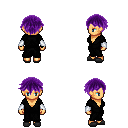
a pixel art fantasy rpg character, female body template, human, tanned skin, gray robe, metal pants, purple short bangs hairstyle, white cloth bracers, gray slippers, four views (front, back, left, right), 2x2 character sprite sheet, small pixel art, hard edges, no anti-aliasing